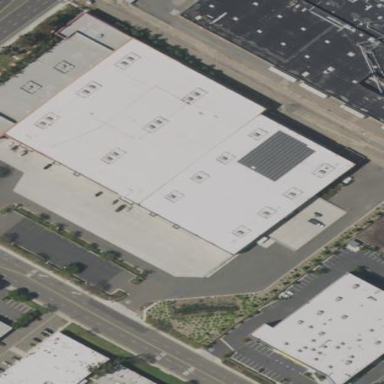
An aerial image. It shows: Commercial building.